Question: How can I get the value of a Drop list while hovering the options with the mouse without clicking (selecting) using JS or jQuery?
Ex.
'''
List of Stuff
-Dog
-Cat
-Bird
'''

When I move my mouse around the options of the droplist, it will tell me that my item is being highligted.
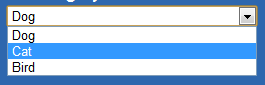
Answer: This isn't possible with standard selects, but if you need the desired effect badly enough you can create your own select components and back them with hidden inputs.